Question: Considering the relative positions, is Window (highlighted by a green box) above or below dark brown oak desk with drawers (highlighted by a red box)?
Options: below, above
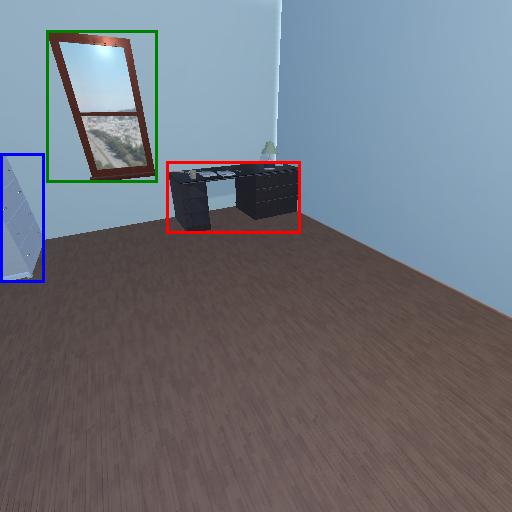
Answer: below